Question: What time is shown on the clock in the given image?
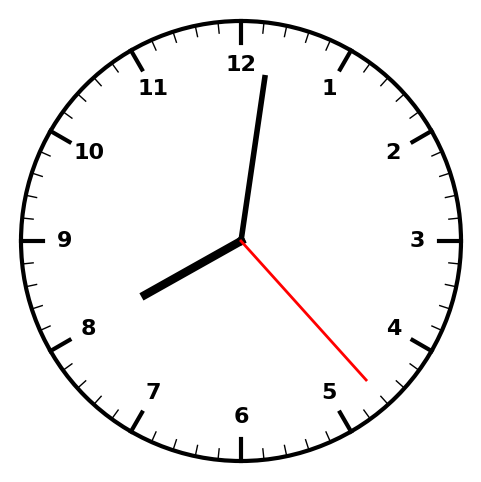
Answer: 08:01:23